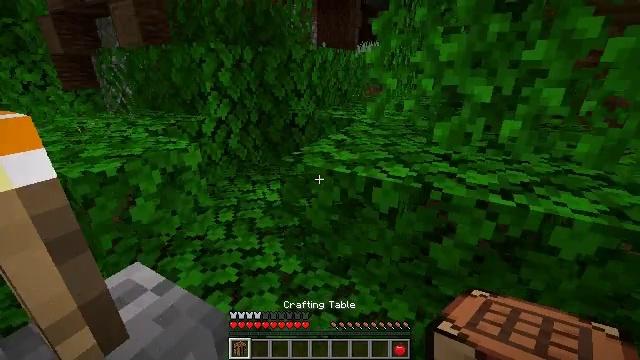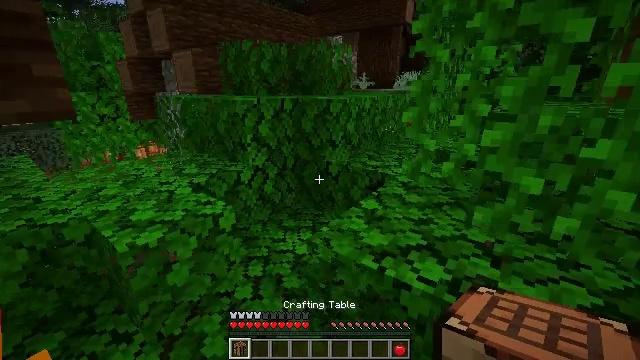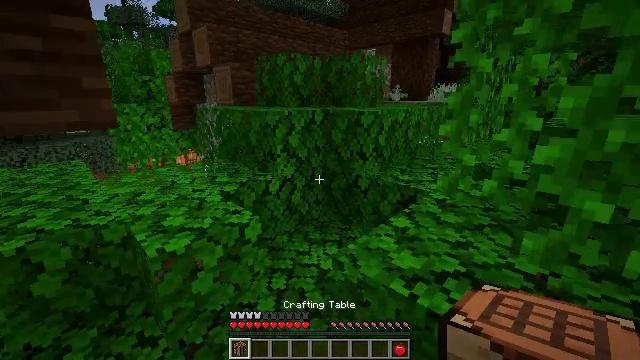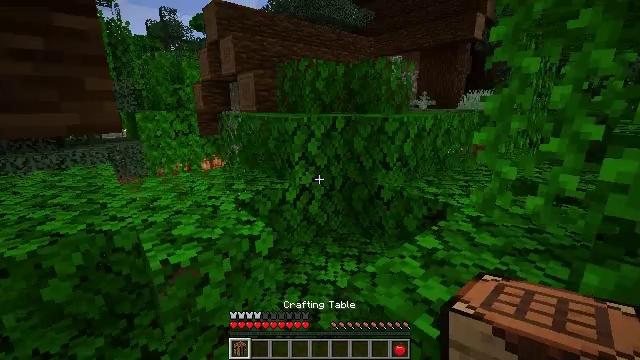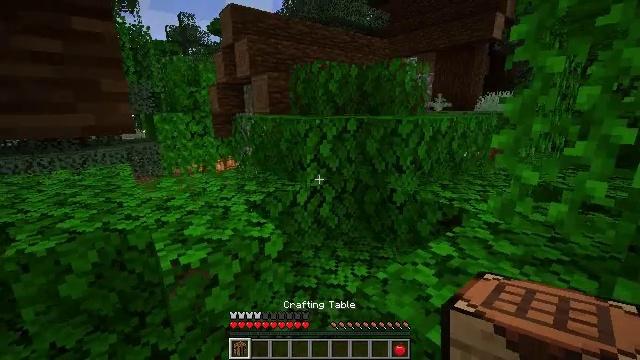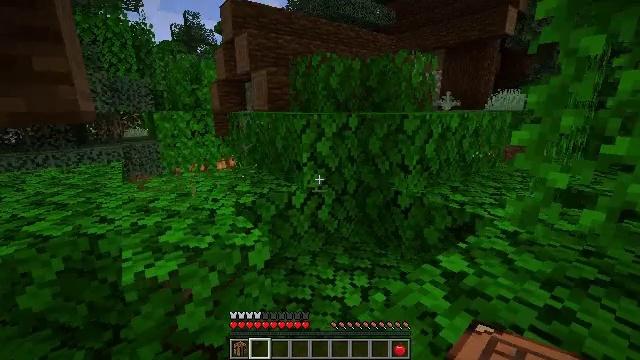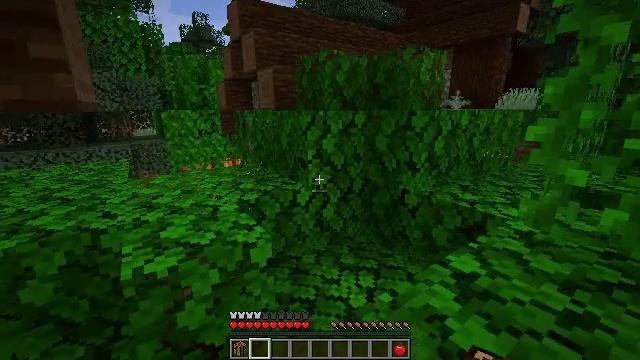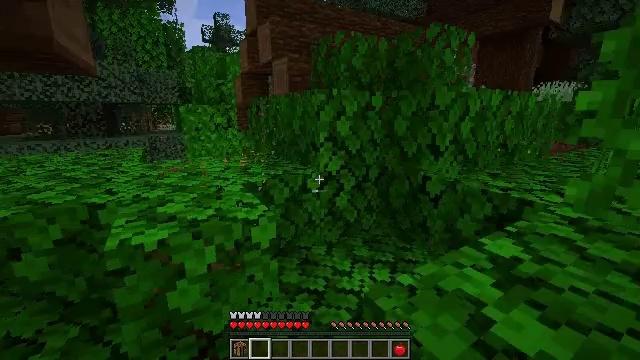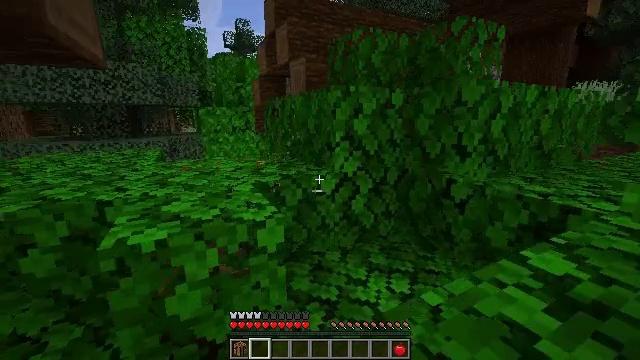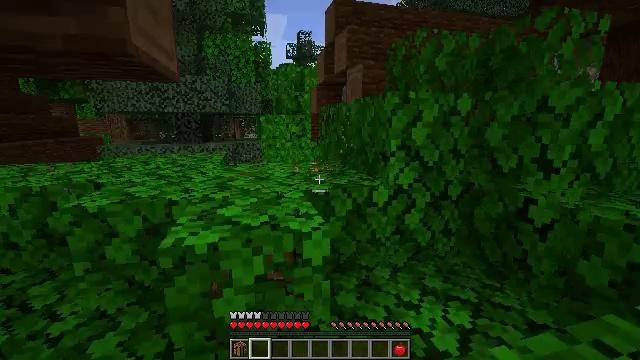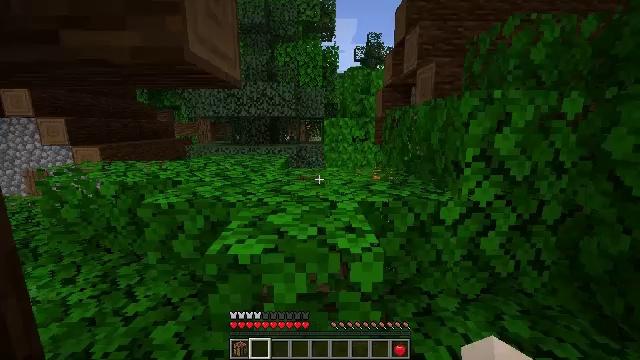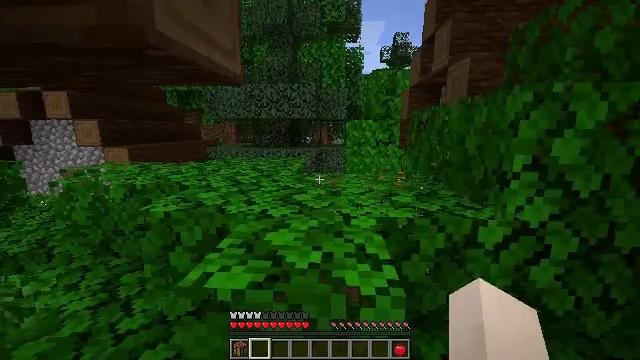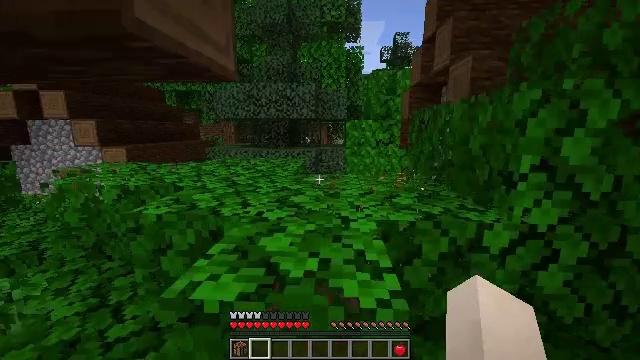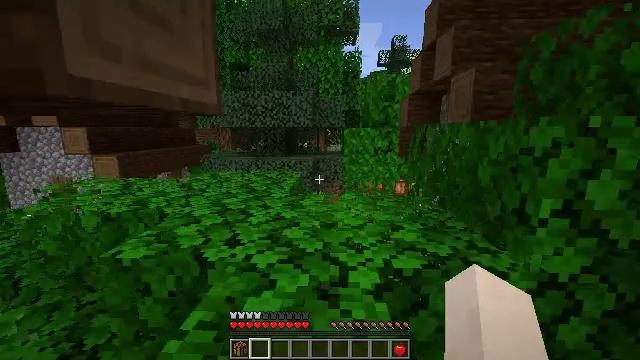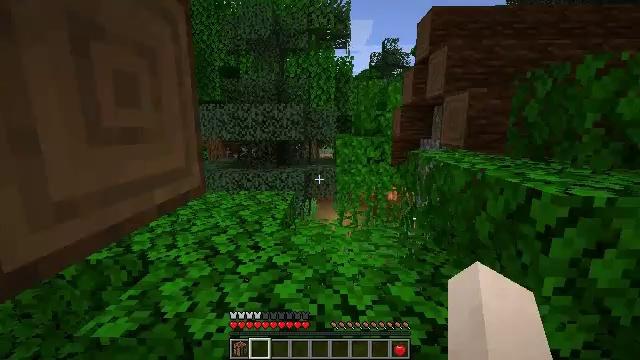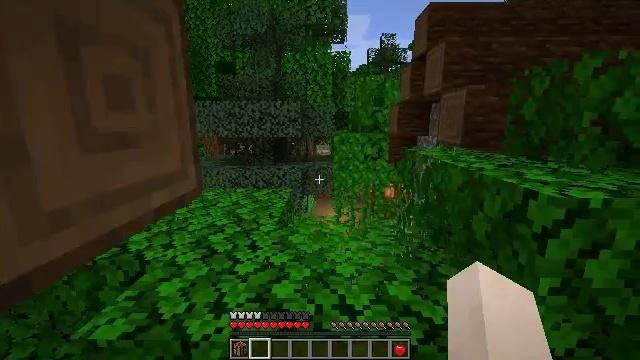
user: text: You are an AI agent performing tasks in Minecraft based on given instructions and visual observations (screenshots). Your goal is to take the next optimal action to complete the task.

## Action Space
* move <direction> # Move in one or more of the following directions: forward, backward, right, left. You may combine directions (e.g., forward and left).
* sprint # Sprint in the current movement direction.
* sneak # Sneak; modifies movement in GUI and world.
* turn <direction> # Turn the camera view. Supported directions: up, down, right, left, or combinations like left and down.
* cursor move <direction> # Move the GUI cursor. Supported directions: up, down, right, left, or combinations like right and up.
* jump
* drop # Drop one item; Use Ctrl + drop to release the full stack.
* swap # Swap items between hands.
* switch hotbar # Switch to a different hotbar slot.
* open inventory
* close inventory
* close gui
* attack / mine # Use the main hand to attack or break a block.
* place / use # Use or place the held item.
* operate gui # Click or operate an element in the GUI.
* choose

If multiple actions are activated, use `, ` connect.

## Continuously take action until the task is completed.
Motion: motion action
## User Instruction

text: Destroy the purple bed to collect it.
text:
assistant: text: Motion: move forward, turn left and up
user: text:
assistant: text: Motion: move forward, turn left and up
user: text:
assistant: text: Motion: move forward, turn left and up
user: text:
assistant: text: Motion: move forward, turn left
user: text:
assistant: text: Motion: move forward, turn left
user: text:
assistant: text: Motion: move forward, turn left
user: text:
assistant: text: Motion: move forward, turn left
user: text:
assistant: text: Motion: move forward, turn left and up
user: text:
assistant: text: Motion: move forward, turn left and up
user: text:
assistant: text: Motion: move forward, turn left
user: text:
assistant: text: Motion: move forward, turn left
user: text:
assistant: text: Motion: move forward
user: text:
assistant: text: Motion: move forward, jump
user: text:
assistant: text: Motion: move forward, turn right, jump
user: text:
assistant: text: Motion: move forward, jump
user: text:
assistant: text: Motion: move forward, turn down, jump
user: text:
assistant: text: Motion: move forward, turn left and down, jump
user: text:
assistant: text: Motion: move forward, turn left, jump
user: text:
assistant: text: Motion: move forward, turn left, jump
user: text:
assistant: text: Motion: move forward and move right, turn left and down, jump
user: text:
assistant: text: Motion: move forward and move right, turn left, jump
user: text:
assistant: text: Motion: move forward and move right, turn left, jump
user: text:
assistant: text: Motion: move forward and move right, turn left, jump
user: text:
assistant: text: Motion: move forward and move right, turn left
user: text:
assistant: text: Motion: move forward and move right, turn left
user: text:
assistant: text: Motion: move forward and move right, turn left
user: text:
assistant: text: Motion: move forward
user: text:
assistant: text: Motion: move forward
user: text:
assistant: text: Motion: move forward and move left
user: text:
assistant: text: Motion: move forward and move left